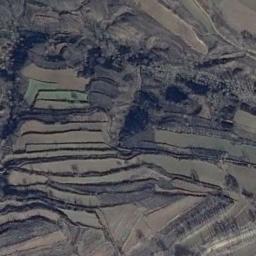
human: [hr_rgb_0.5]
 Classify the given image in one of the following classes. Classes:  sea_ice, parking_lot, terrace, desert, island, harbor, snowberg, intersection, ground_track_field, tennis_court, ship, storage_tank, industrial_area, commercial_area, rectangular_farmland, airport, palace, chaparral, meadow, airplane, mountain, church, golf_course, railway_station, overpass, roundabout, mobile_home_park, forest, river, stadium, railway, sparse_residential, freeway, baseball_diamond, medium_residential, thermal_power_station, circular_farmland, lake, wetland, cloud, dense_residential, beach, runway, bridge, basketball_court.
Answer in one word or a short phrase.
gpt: terrace